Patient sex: M
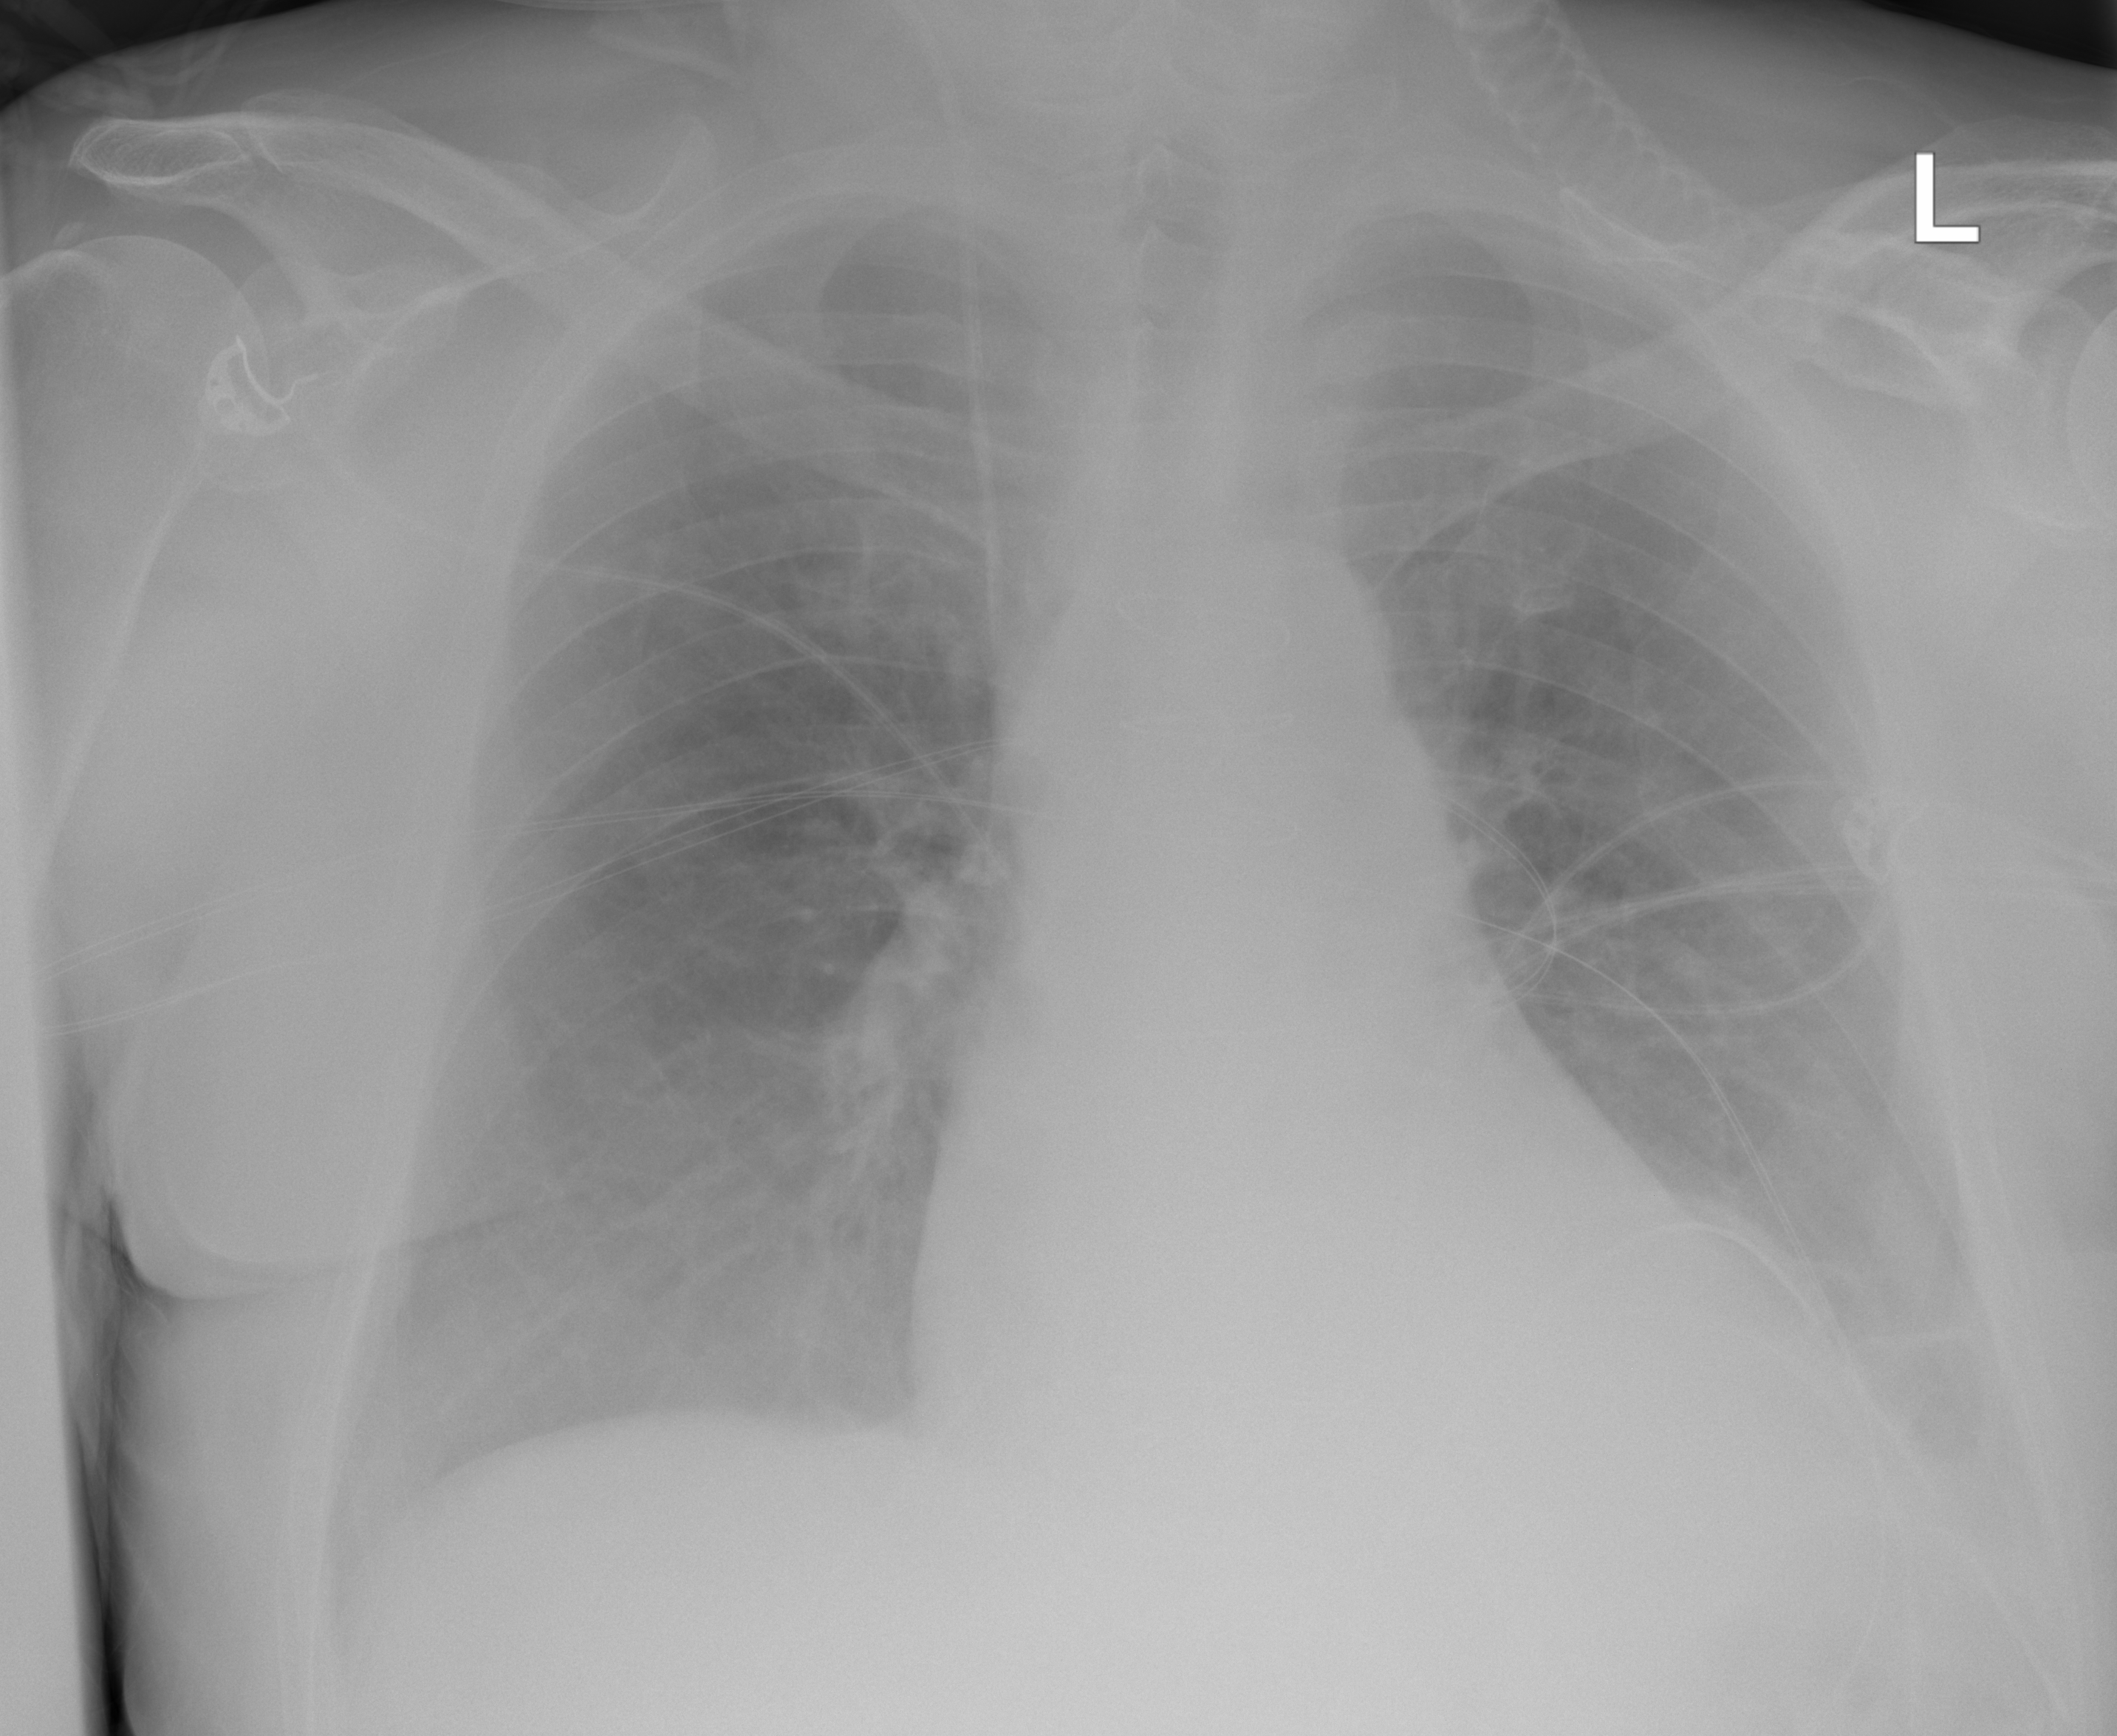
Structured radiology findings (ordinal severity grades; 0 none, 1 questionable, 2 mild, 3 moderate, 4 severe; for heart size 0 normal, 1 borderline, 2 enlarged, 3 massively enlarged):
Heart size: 1
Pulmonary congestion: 1
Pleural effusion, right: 0
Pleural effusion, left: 2
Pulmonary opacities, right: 0
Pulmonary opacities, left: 0
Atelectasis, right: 0
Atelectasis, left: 2